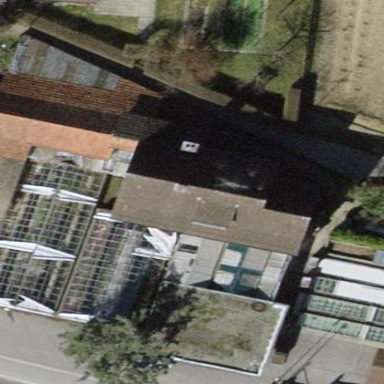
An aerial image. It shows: Shed building with gabled roof in tomato color. The roof orientation is along the structure.